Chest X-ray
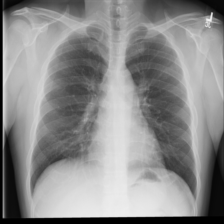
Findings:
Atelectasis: negative
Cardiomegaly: negative
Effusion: negative
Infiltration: negative
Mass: negative
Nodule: negative
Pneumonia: negative
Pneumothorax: negative
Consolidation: negative
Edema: negative
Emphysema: negative
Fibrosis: negative
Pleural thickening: negative
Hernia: negative